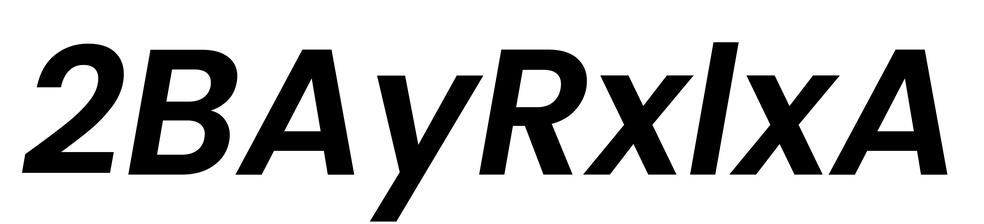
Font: Poppins-SemiBoldItalic